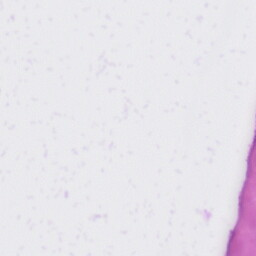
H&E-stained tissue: Liver